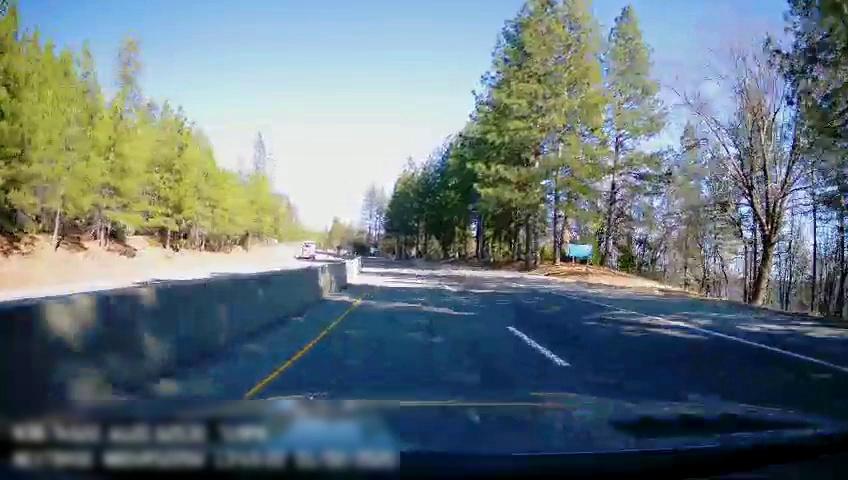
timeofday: Day
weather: Sunny
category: Drivable Space
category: Drivable Space
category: Vehicles | Other LV
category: Lanes | Current Lane
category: Lanes | Current Lane
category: Lanes | Alternate Lane
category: Traffic | Signs